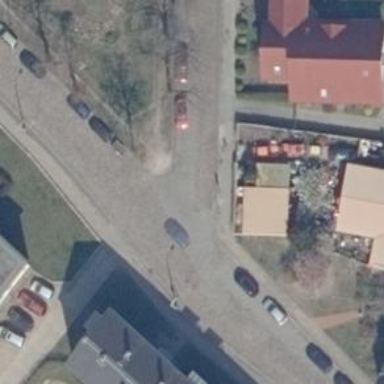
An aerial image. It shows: Residential road with sidewalks on both sides.